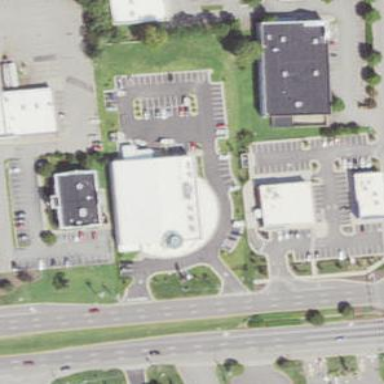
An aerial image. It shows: Building that houses car repair shop.